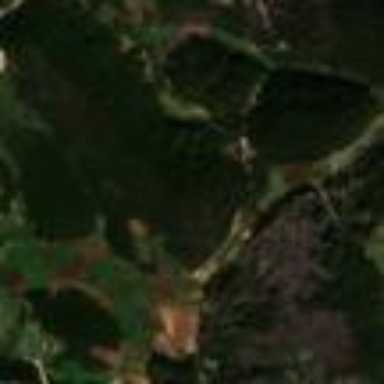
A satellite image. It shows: Mixed woodland with various types of leaves.